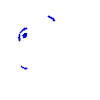
Particle: proton